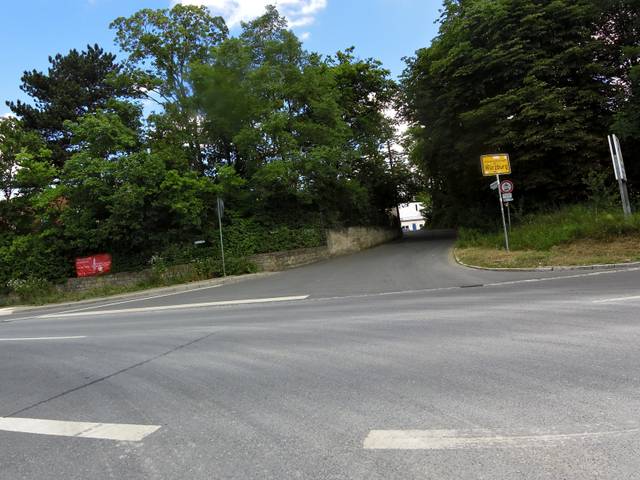
Region: Germany
Coordinates: 49.767, 9.96